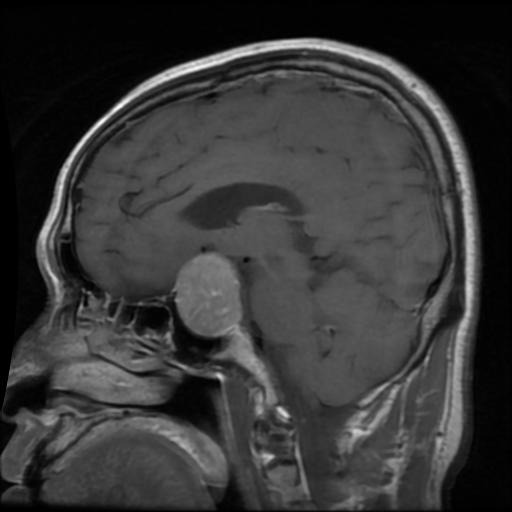
Label: pituitary